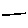
Label: line